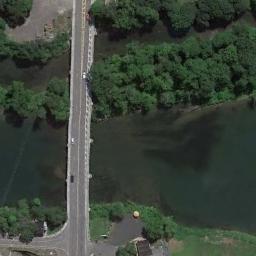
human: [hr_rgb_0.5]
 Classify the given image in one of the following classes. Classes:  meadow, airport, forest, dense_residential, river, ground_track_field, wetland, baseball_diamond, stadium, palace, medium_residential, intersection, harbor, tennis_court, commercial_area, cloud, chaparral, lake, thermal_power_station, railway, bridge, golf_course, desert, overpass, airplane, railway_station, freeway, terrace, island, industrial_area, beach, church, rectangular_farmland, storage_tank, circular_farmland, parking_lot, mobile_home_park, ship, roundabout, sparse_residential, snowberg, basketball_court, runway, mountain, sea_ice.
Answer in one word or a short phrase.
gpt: bridge